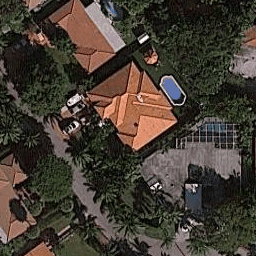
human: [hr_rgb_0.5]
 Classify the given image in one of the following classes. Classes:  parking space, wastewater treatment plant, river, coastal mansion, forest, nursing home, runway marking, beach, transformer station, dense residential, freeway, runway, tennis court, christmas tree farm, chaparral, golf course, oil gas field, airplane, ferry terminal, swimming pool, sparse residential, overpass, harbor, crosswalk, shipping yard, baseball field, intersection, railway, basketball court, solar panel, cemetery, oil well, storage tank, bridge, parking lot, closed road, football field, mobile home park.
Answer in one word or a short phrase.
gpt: coastal mansion